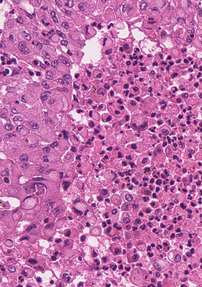
Tumor epithelial tissue: yes
Tumor-associated stroma tissue: no
Normal tissue: no